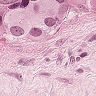
Metastatic tissue present: yes